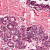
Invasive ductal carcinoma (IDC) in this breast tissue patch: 0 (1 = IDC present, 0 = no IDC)